Question: Count the number of objects in the diagram.
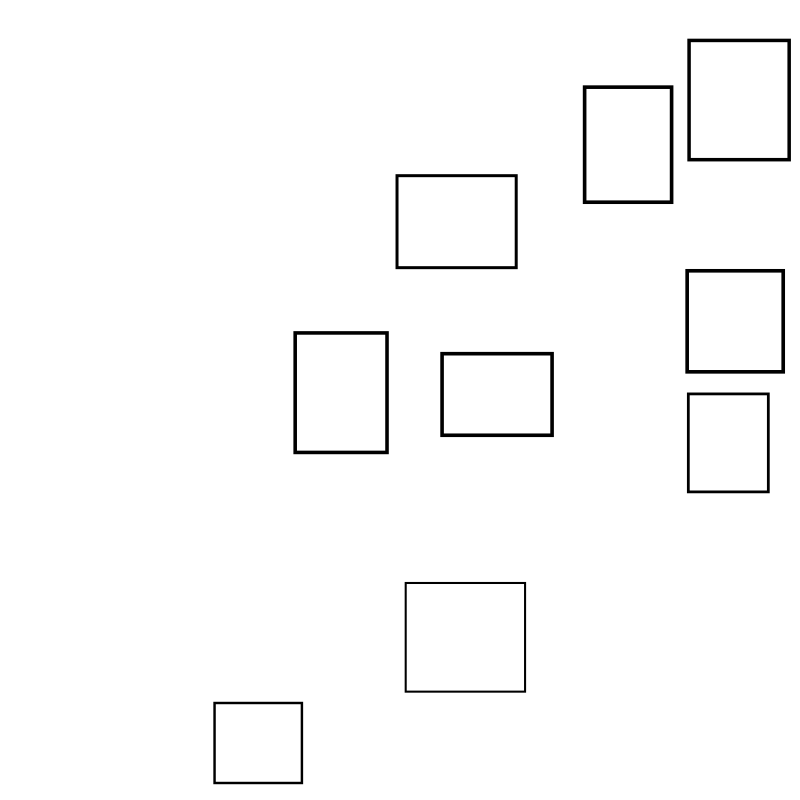
Answer: 9